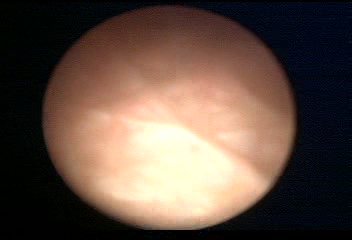
Modality: WLC
Class: Normal mucosa
Bladder cancer association: No